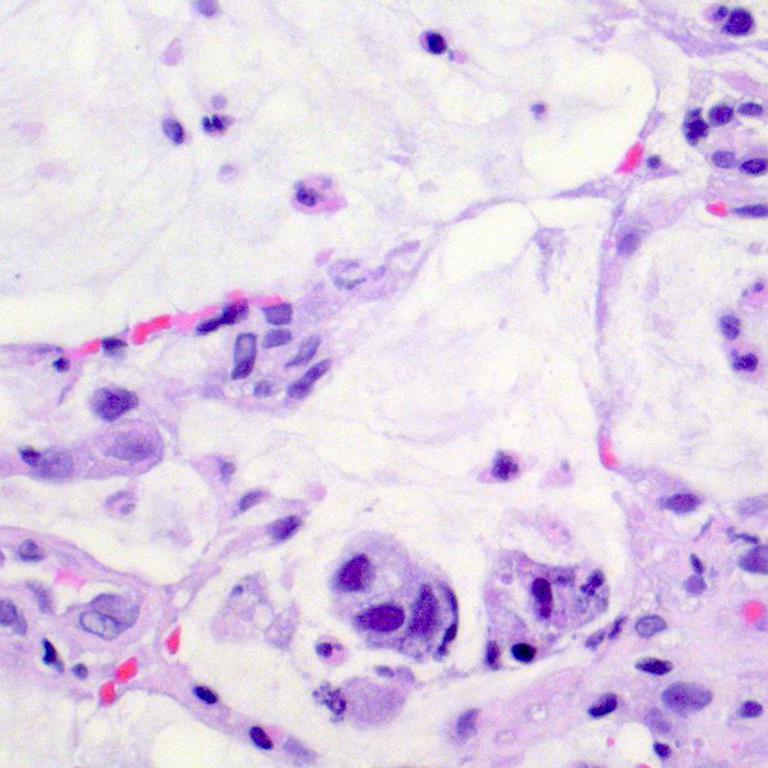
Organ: colon
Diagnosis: adenocarcinomas